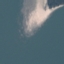
Land use / land cover: SeaLake